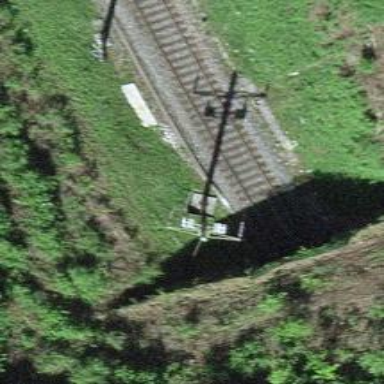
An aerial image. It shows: Tower supporting overhead line endpoint.